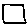
Label: square